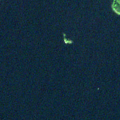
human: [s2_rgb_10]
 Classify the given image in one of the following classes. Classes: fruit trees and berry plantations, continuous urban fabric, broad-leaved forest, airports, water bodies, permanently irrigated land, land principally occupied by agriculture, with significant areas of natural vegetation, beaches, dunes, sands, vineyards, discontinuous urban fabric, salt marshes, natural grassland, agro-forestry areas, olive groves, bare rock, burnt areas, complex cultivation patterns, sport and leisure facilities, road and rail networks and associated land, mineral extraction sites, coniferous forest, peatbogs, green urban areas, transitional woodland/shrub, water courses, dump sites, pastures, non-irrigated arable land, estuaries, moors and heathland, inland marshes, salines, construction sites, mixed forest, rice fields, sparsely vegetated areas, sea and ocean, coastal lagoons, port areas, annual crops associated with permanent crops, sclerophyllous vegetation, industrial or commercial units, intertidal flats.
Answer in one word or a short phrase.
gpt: water bodies